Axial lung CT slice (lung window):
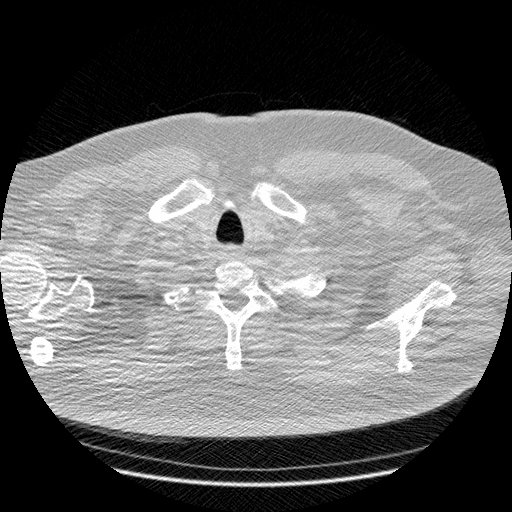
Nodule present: no